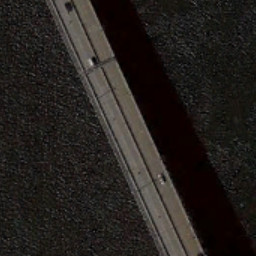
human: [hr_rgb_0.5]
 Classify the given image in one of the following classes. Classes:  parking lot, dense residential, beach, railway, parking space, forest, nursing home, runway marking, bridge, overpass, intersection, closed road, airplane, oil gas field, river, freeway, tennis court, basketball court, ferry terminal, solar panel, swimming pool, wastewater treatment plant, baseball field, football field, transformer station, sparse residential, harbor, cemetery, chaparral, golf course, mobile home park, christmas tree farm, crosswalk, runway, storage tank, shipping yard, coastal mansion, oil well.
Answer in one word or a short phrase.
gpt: bridge